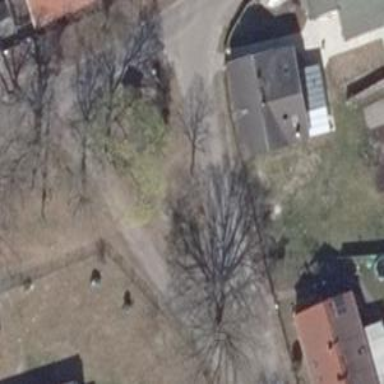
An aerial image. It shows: Residential road.